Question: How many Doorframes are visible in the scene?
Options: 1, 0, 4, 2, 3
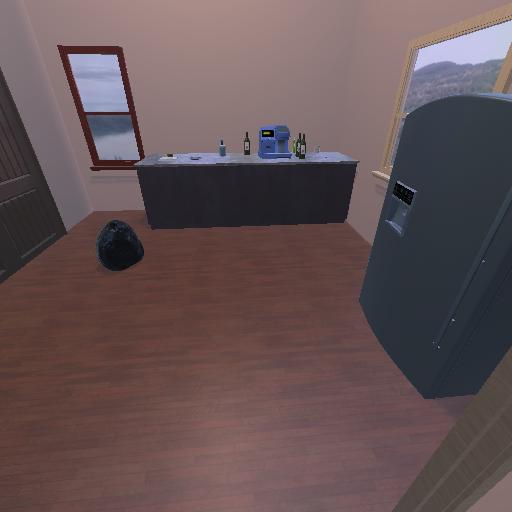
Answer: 1